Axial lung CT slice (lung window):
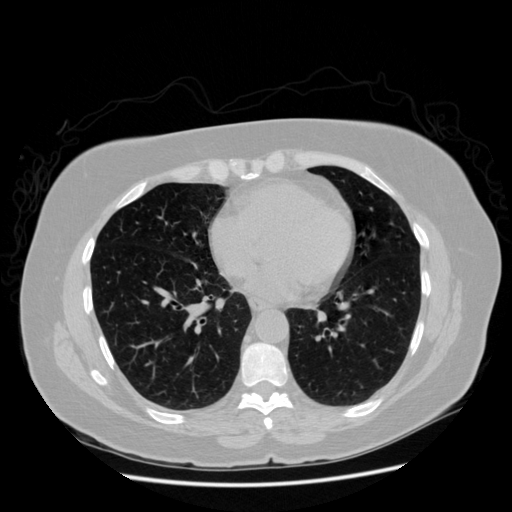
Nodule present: no